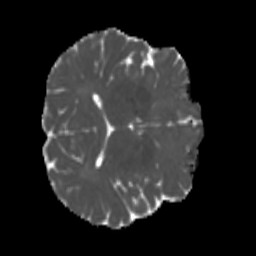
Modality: MD
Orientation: axial
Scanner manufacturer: siemens
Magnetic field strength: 3 T
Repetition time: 4 s
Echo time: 0.0594 s